Question: I have two canvases. I have made them circular using 'border-radius'. The 2nd is positioned inside the first one (using absolute position).
I have click events on both circles. If you click on inside canvas, the color at the point of the click is loaded in the outside canvas with opacity varying from white to the picked color and finally to black. If you click on outer canvas the exact color value at that point is loaded in the text-box at the bottom
I am . I tried z-idex, arcs but nothing is helping me. .
Note: You can drag the picker object in the outer circle. But if you leave it in red zones, you would not be able to click it again in Chrome. Clicking in green zone will get you its control again
<URL>
### Code in this JSFiddle
to make it easy. Now there is only a container having two canvas.
Filled simply with two distinct colors. Open following fiddle link in both chrome and firefox. Click on both cirles in different zones and see difference in chrome and firefox. I want them to behave in chrome as they do in firefox
I will ultimately draw an image in inner canvas.
<URL>
### Updated Fiddle Link
'-'
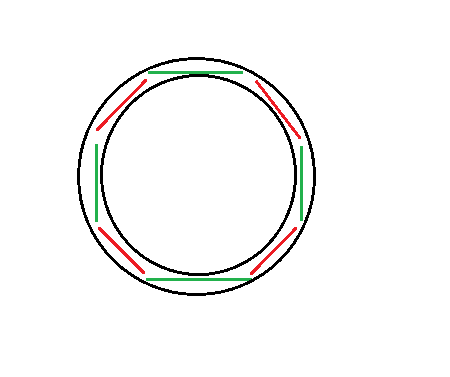
Answer: Your problem is because canvases currently are rectangular, even if they don't rectangular. Border radius makes the edges except the circle transparent, but it still doesn't stop events in Chrome on the corner areas. This is why you cannot click the bottom circle in those areas
I <URL> putting it inside of a container that had a 'border-radius' instead but the click event still goes through
With that being said, you have two options. You could either change your code to only use one canvas with the same type of layout, just drawing the background circle before the other each time. Essentially you'd draw a circle, draw your black to color to white gradient, use the <URL> to combine the two into one circle, then do the same with the rainbox gradient. You draw the background circle first because canvas paints over the old layers every time
You could use javascript to only detect clicks in the circular area which takes just a little bit of math (:
In the future, <URL> may allow canvases to be non-rectangular elements to be used, I'm actually not sure, but we don't have that capability yet at least
Alright, so after going through your code a bit it seems there are some things I should cover before I offer a solution
- 'click'- '.rect''.rect(x, y, width (diameter of circle), height (diameter of circle))'- 'border-radius''arc'- '.click()''.onclick'- You can declare multiple variables in a row without declaring 'var' each time by using the following format:'''
var name1 = value1,
name2 = value2;
'''
- Variables with the same value you can declare like so:'''
var name1 = name2 = sameValue;
'''
- 'position:absolute''position:relative''position:fixed''position:absolute''position:relative'- 'var'<URL>
Now, onto the solution.
After talking with a friend I realized I could sort do the math calculation a lot easier than I originally thought. We can just calculate the center of the circles and use their radiuses and some if statements to make sure the clicks are in the bounds.
<URL>
After everything is set up correctly, you can use the following to detect whether or not it's in the bounds of each
'''
function clickHandler(e, r) {
var ex = e.pageX,
ey = e.pageY,
// Distance from click to center
l = Math.sqrt(Math.pow(cx - ex, 2) + Math.pow(cy - ey, 2));
if(l > r) { // If the distance is greater than the radius
if(r === LARGE_RADIUS) { // Outside of the large
// Do nothing
} else { // The corner area you were having a problem with
clickHandler(e, LARGE_RADIUS);
}
} else {
if(r === LARGE_RADIUS) { // Inside the large cirle
alert('Outer canvas clicked x:' + ex + ',y:' + ey);
} else { // Inside the small circle
alert('Inner canvas clicked x:' + ex + ',y:' + ey);
}
}
}
// Just call the function with the appropriate radius on click
$(img_canvas).click(function(e) { clickHandler(e, SMALL_RADIUS); });
$(wheel_canvas).click(function(e) { clickHandler(e, LARGE_RADIUS); });
'''
Hopefully the comments above and code make enough sense, I tried to clean it up as best as I could. If you have any questions don't hesitate to ask!